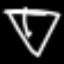
Label: diamond